Aerial crown-view tile of a tropical tree (Barro Colorado Island, Panama), acquired 20250616:
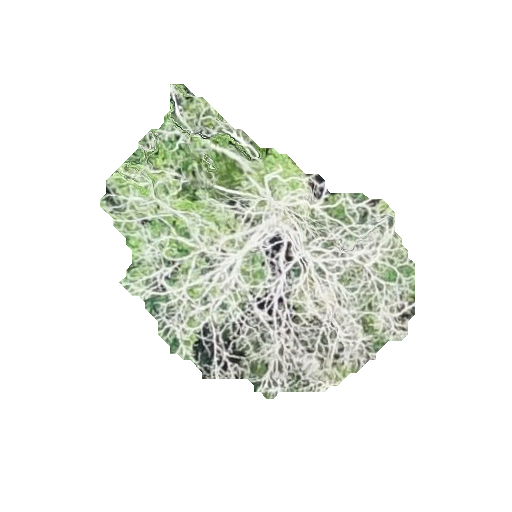
Species: Tabebuia rosea
GBIF accepted scientific name: Tabebuia rosea
Crown area: 87.681 m²